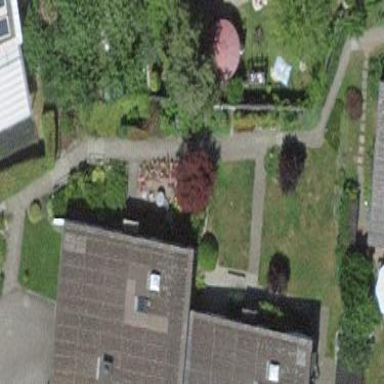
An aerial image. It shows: Terrace building.